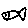
Label: fish